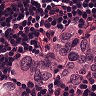
Metastatic tissue present: yes